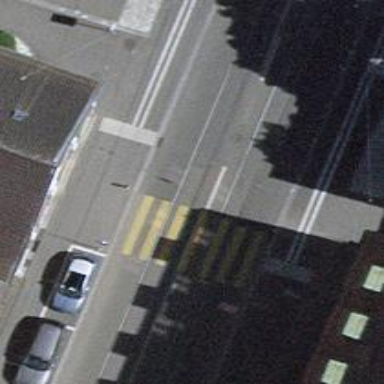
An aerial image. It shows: Uncontrolled zebra crossing on the road.